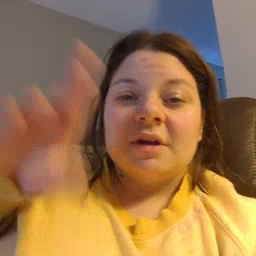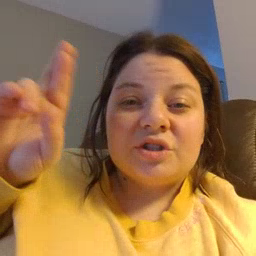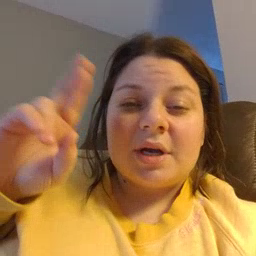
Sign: refrigerator